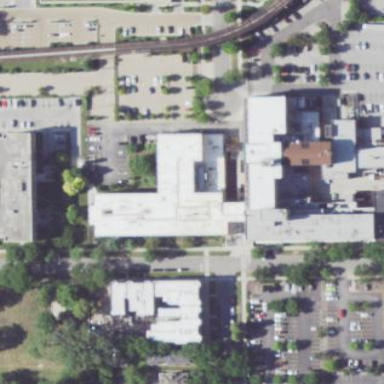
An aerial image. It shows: Healthcare facility identified as hospital.